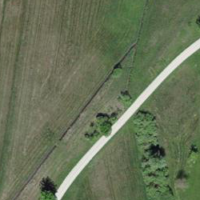
EUNIS habitat code: 23
Species observed at this site:
Anacamptis morio